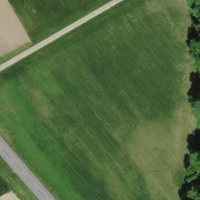
EUNIS habitat code: 52
Species observed at this site:
Pseudochorthippus parallelus
Roeseliana roeselii